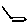
Label: car